Question: Does anyone have any insight as to why the plot region would be cut off by default using the Quartz device?
'''
% R --vanilla
> plot(1,1)
'''
gives me this;

The plot settings are normal
'''
> par("mar")
[1] 5.1 4.1 4.1 2.1
'''
and running 'quartz.options(reset=TRUE)' doesn't seem to change anything. What did I mess up??
'''
> sessionInfo()
R version 3.1.1 (2014-07-10)
Platform: x86_64-apple-darwin13.1.0 (64-bit)
locale:
[1] en_US.UTF-8/en_US.UTF-8/en_US.UTF-8/C/en_US.UTF-8/en_US.UTF-8
attached base packages:
[1] stats graphics grDevices utils datasets methods base
'''
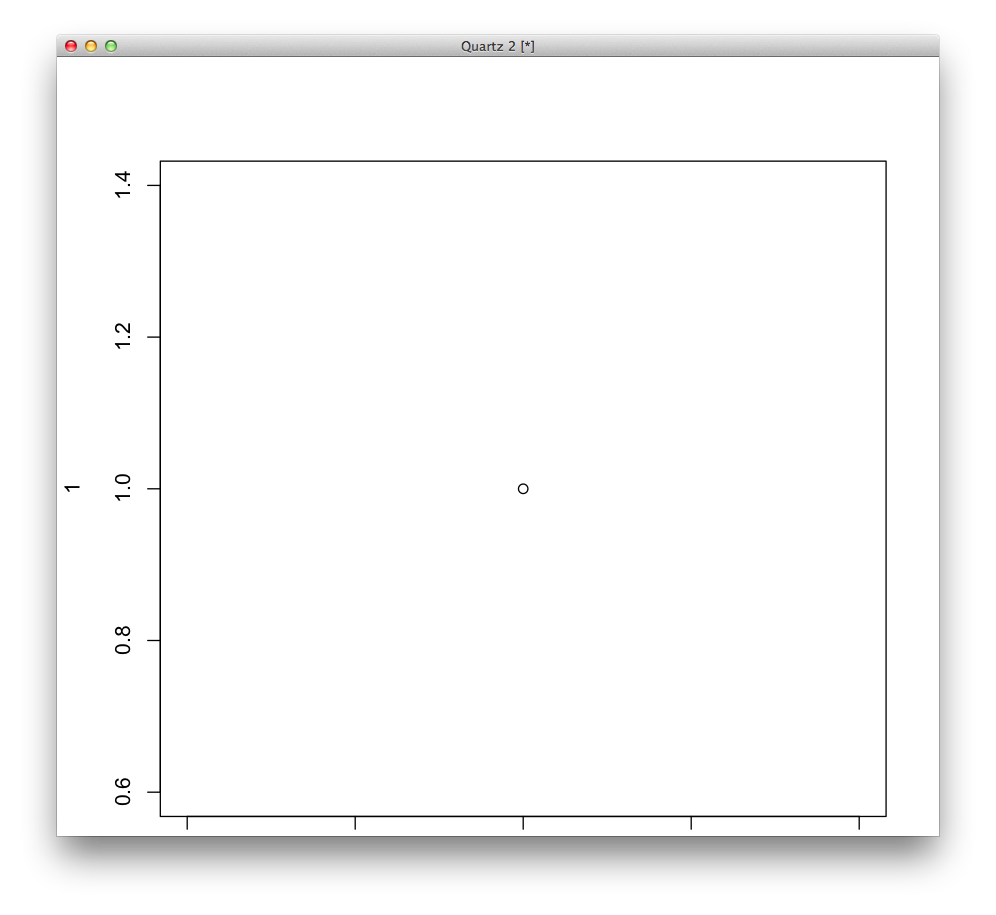
Answer: Comment by @rawr spurred me in the right direction...
The size of the device is too large relative to the screen resolution. I used
'''
setHook(packageEvent("grDevices", "onLoad"),
function(...) grDevices::quartz.options(width = 6, height = 6))
'''
in '~/.Rprofile' to reduce the defaults (from 7x7).